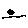
Label: moon